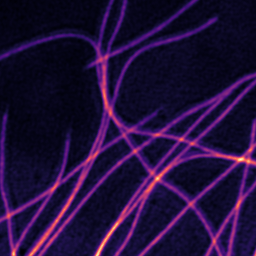
Label: Super-resolution Microtubules image